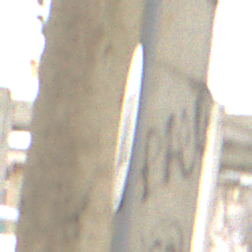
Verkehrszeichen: EndeGeschwindigkeit100
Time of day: MorningAfternoon
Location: Roofed (Suburban)
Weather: PartlyCloudy
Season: Winter
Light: Natural